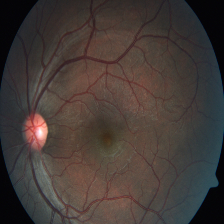
Diabetic retinopathy grade: Severe